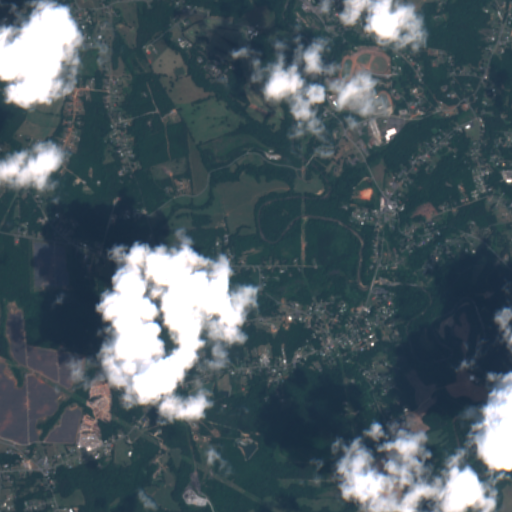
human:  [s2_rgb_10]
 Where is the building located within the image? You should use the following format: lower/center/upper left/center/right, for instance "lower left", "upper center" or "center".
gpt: The building is located in the upper right of the image.
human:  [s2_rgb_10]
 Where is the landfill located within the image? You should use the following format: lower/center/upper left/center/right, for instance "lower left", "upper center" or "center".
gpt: There is no landfill in the image.